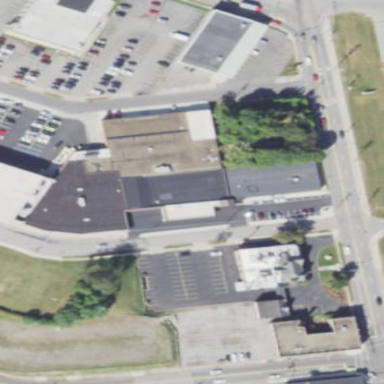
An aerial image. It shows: Building.